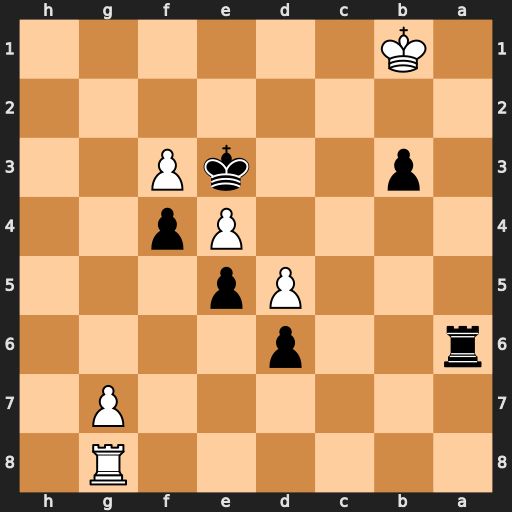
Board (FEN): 6R1/6P1/r2p4/3Pp3/4Pp2/1p2kP2/8/1K6
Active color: b
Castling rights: -
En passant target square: -
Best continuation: Ra7 Rb8 Rxg7